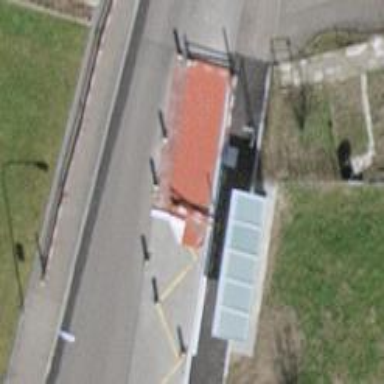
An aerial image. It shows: Bus stop with platform for public transport.